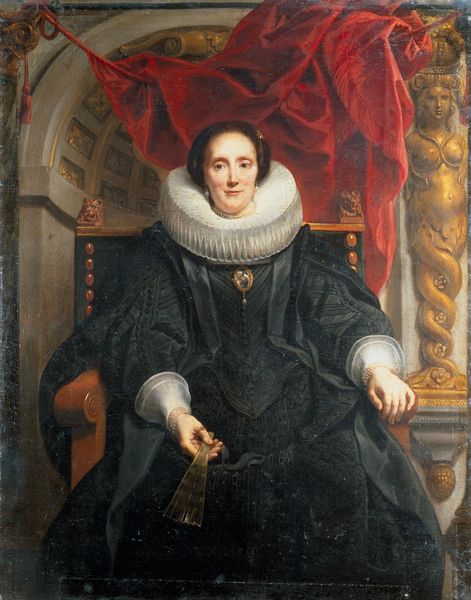
Titel: Portrait der Catharina Behagel, Frau von Rogier Le Witer
Künstler: Jacob Jordaens
Standort: Amsterdam
Institution: Rijksmuseum
Schlagwörter: akt, blau, dunkel, gemälde, hand, mann, nackt, rubens, schatten, umhang, weiß, grün, sitzen, braun, brust, finger, frau, frisur, grau, haar, hell, holz, kleid, licht, mund, nase, ohrring, paris, profil, schmuck, schwarz, stuhl, säule, säulen, blick, dame, rot, tuch, fächer, hochformat, malerei, mode, ornament, alt, architektur, arm, arme, augen, barock, falten, gesicht, kleidung, kragen, spitze, stein, trauer, ärmel, halskrause, hände, mühlsteinkragen, portrait, porträt, vorhang, kirche, auge, figur, gold, haare, reich, schnur, sessel, sitzend, stoff, adel, ohrringe, brosche, england, frontal, kinn, kontrast, perle, renaissance, scheitel, seide, helldunkel, skulptur, statue, vase, adelige, lächeln, relief, spanien, taille, wangen, lehne, sitz, bogen, mieder, kette, weis, pilaster, kuppel, thron, gefaltet, sitzende, spitz, witwe, ernst, streng, stuhllehne, draperie, stuck, kordel, plastik, edel, kniestück, lächelnd, perlenkette, fecher, lachen, nische, stolz, spanisch, medaillon, vergoldet, seil, schwarz weiß, manschetten, tron, krause, löwenkopf, gedreht, atlant, kalotte, löwen, anhänger, amulett, medallion, aufschläge, apsis, troddel, schlangen, hochkant, korsett, troddeln, karyatide, anstecknadel, artemins, auszeichnungstuch, drapé, elisabeth, ganzkörperporträt, gedrechselte säule, gewändefigur, herrscherin, händee, kassetten, kassettendecke, koenigin, konche, konsolen, löwe, löwenfigur, macht, maria de'medici, maria von frankreich, marie de medicis, meerjungfrau, mühlsteinkrause, plissee, plissiert, protestantismus, rotes tuch, rotes tucm, rotes tutu, sockelfigur, spanischer kragen, stuhö, säulenfigur, thorn, van dyck, viktorianische zeit, weiw, ärmelschoner, volute, fresko, steckfrisur, royal, mühlrad, medici, kasettendecke, queen, kassettiert, eichel, rusch, berühmt, löwenköpfe, monarchin, schmuch, told, fefalltet, drapereie, maschette, thronkragen, korinthe